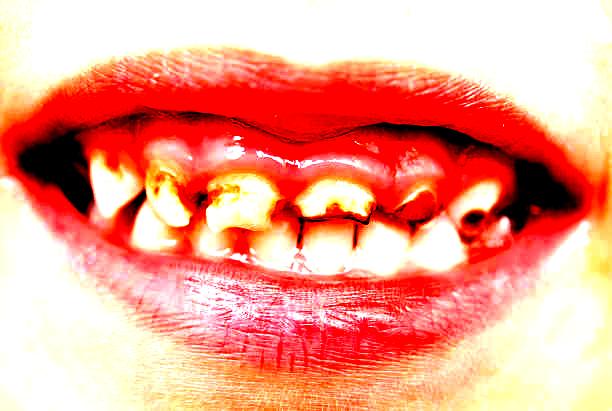
Condition: Gingivitis